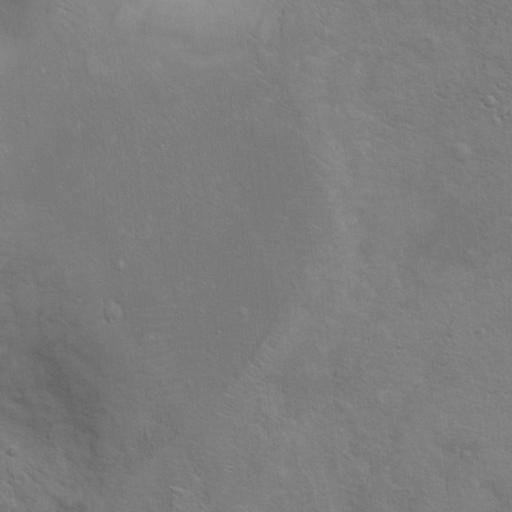
Objects detected: cone, cone, cone